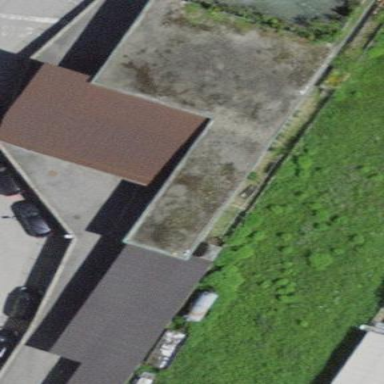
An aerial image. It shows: Garage building.